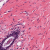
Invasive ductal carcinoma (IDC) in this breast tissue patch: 0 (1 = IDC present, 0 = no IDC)